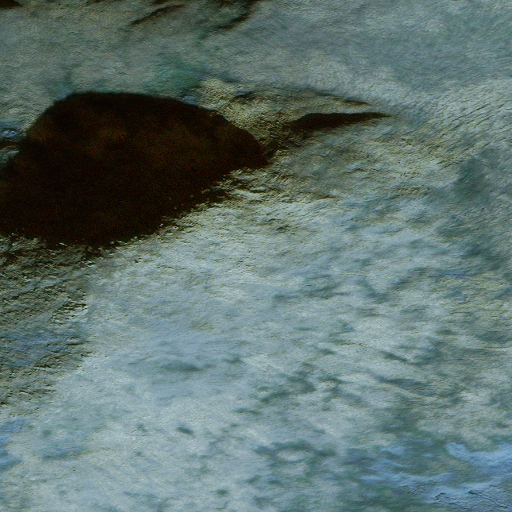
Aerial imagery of mountain in Alaska named Thorsen Mountain containing only unknown